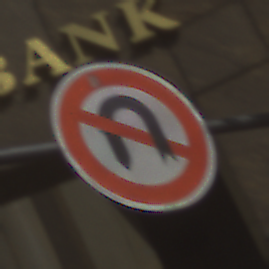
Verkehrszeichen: VerbotWenden
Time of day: MorningAfternoon
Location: Outdoor (Urban)
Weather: PartlyCloudy
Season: NotSpecified
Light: Natural